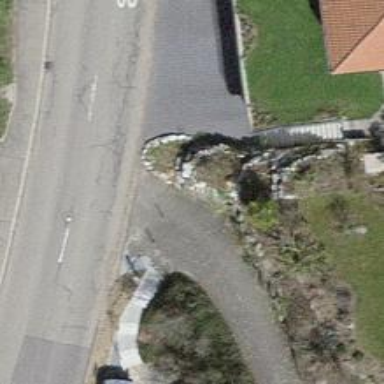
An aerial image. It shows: Bollard barrier.